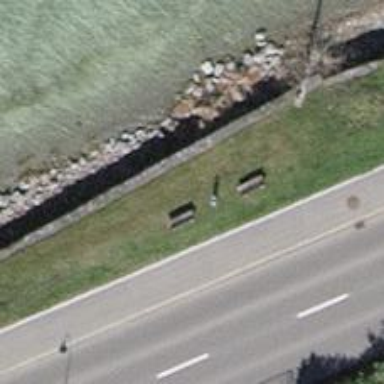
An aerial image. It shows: Bench.